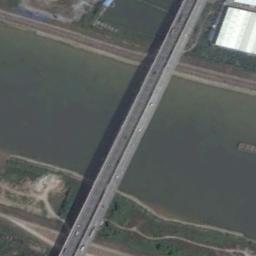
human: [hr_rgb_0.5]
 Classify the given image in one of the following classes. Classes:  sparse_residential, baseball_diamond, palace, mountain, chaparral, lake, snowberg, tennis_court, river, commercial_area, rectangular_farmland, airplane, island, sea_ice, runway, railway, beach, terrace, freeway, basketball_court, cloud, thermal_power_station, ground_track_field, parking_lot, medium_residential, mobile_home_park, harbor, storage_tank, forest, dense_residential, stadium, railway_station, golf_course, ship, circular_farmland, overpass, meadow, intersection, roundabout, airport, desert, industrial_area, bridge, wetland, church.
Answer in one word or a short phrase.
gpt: bridge